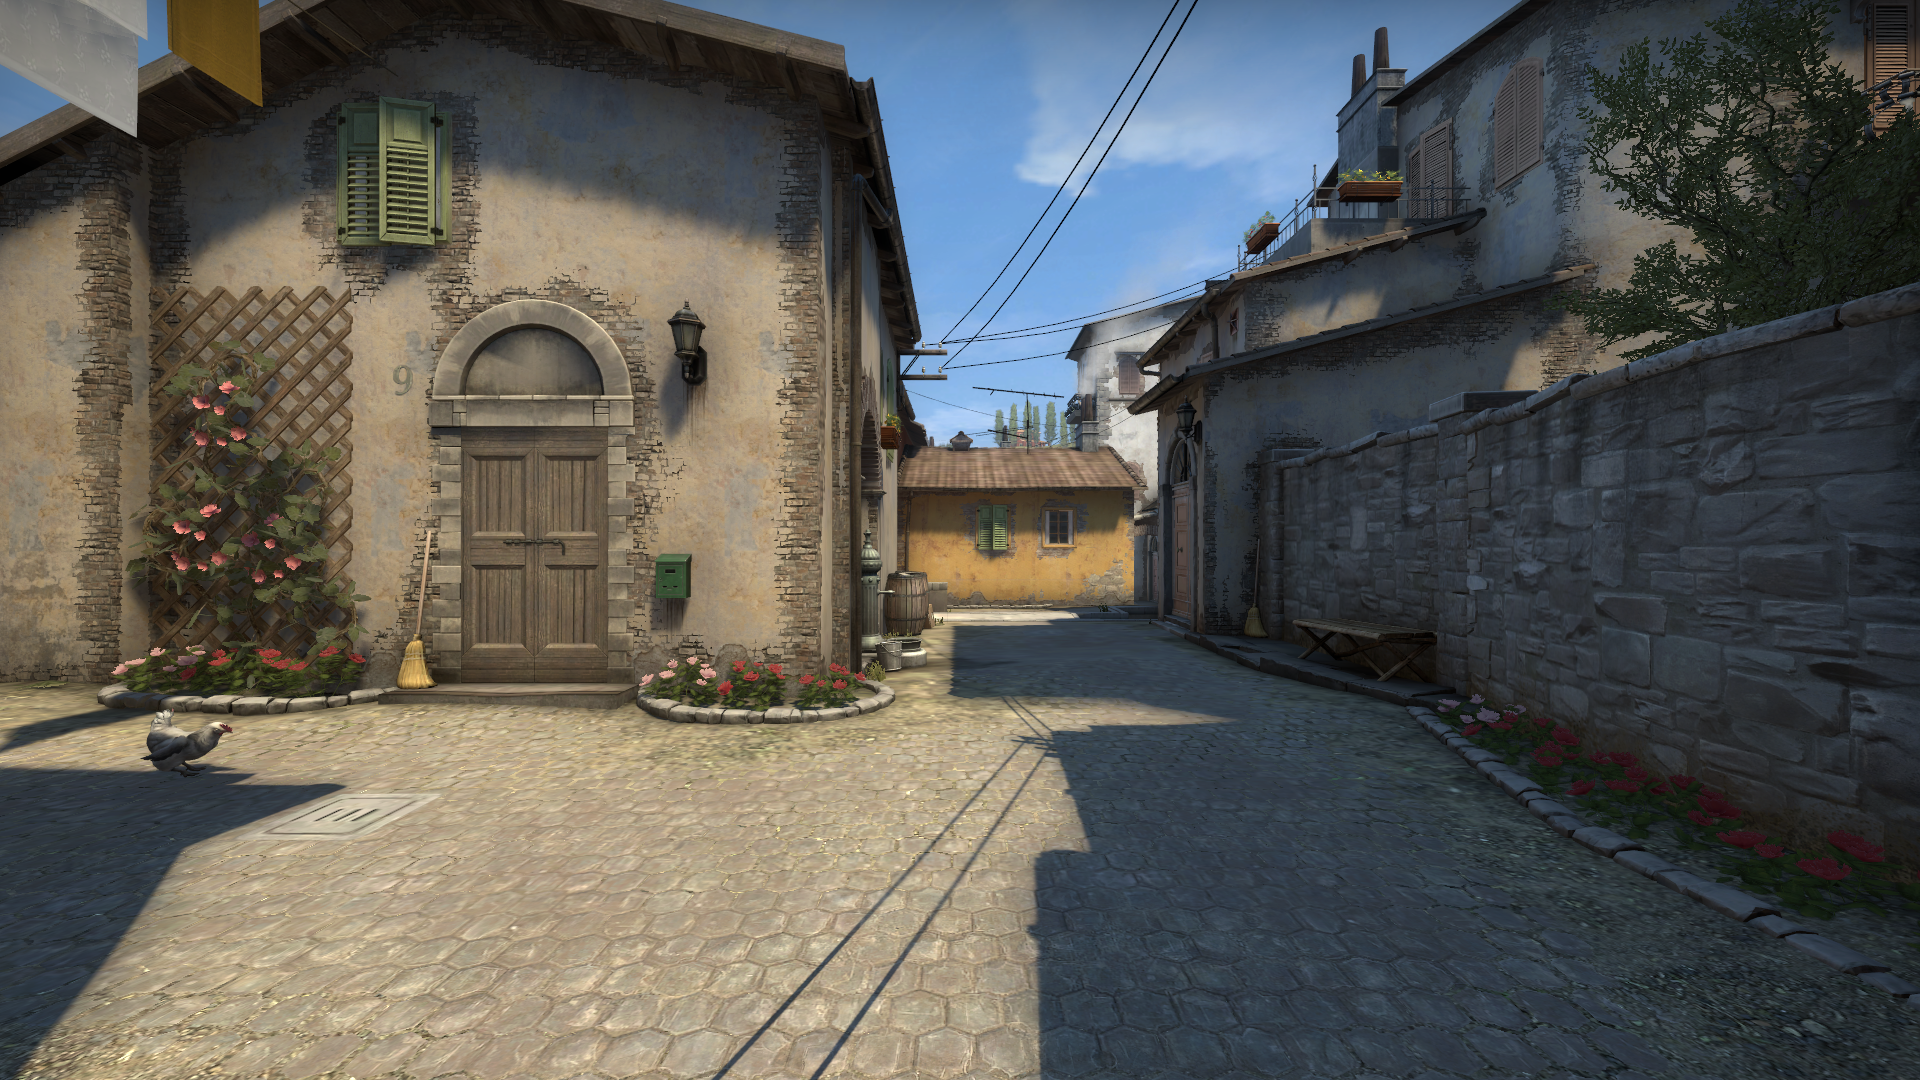
Map: de_inferno